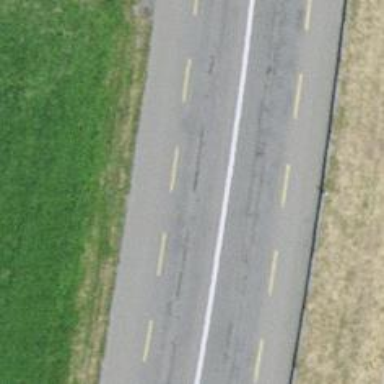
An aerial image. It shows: Primary highway with dedicated lane for cyclists.